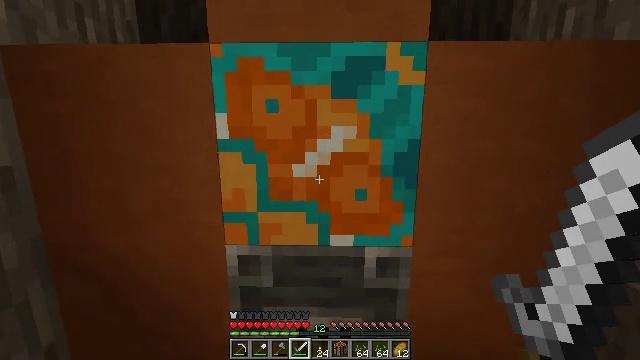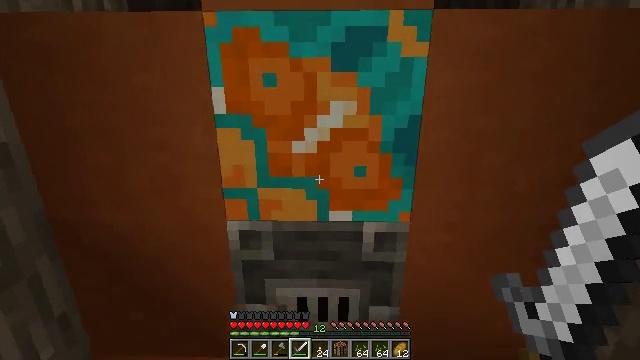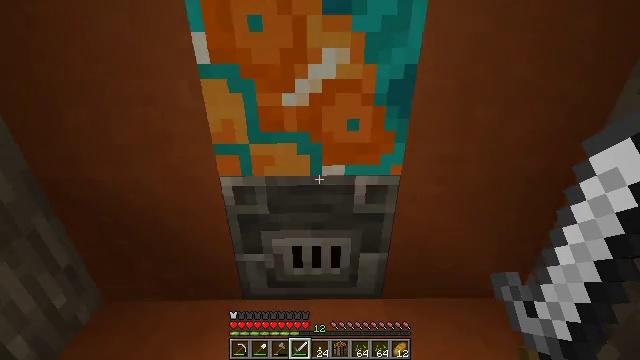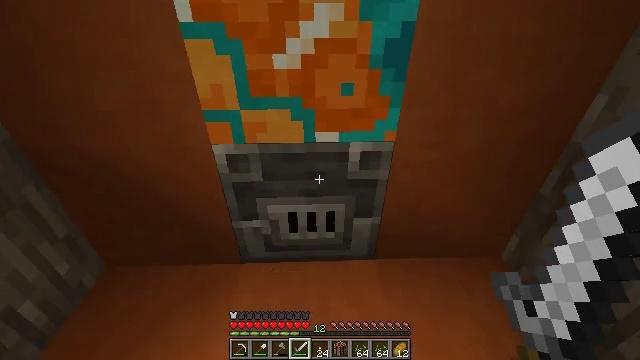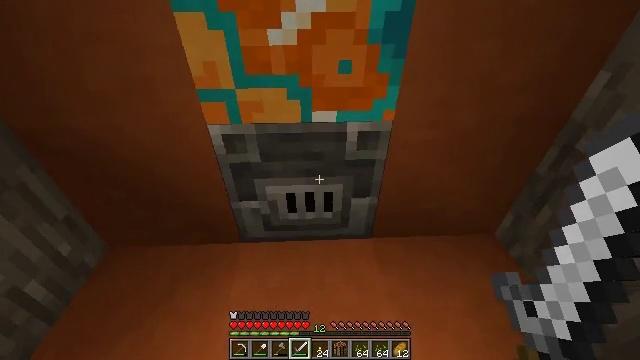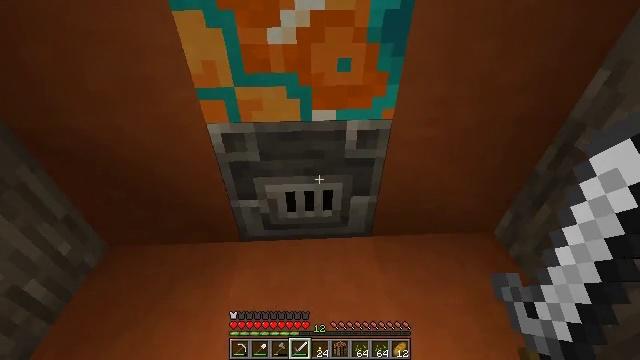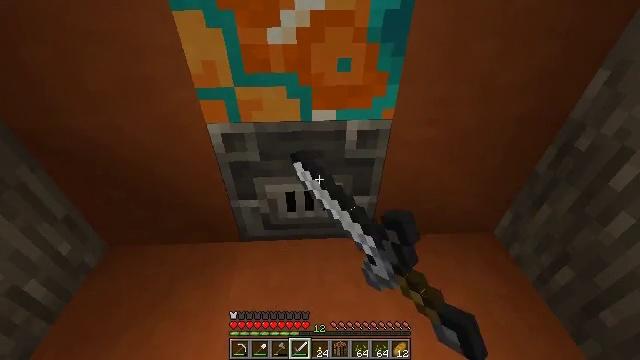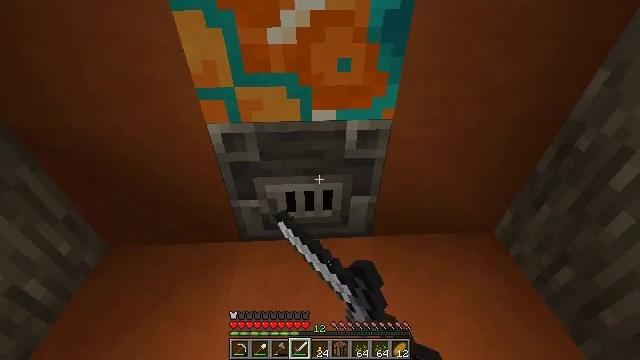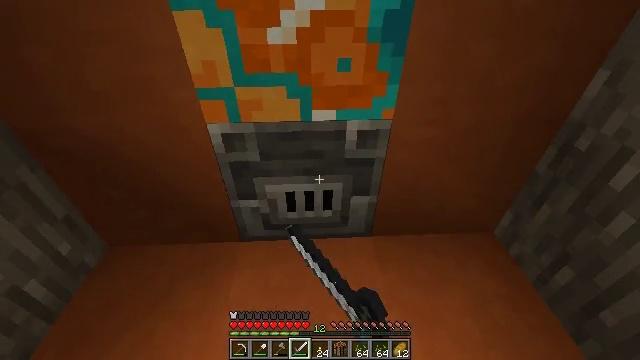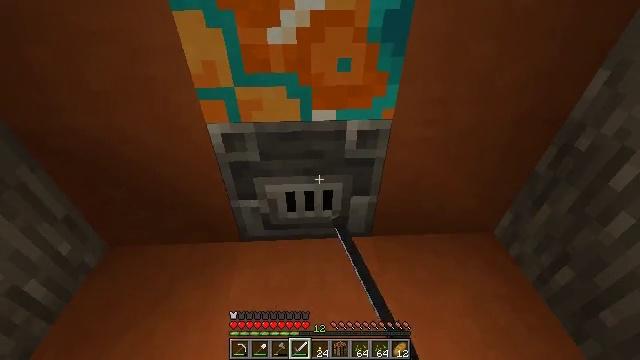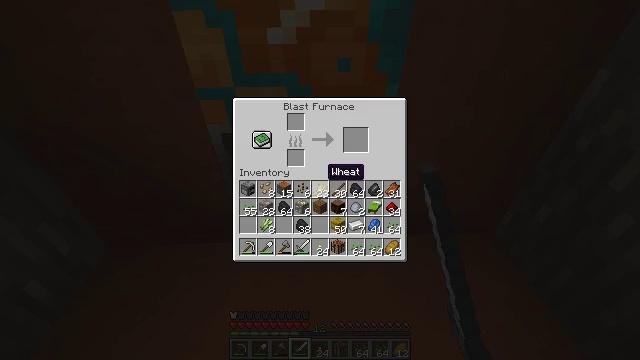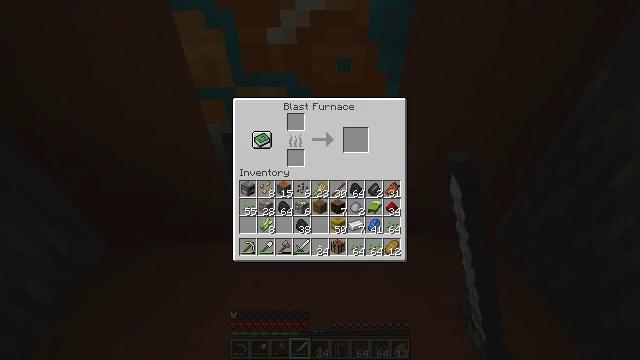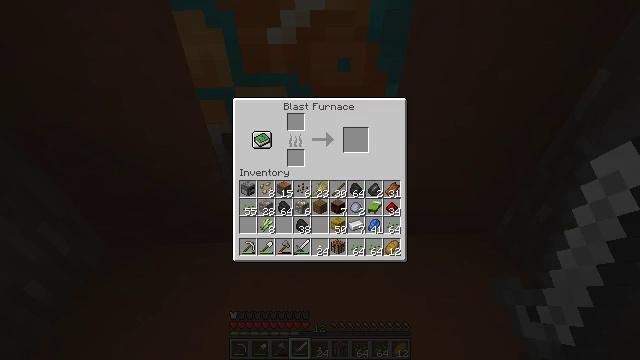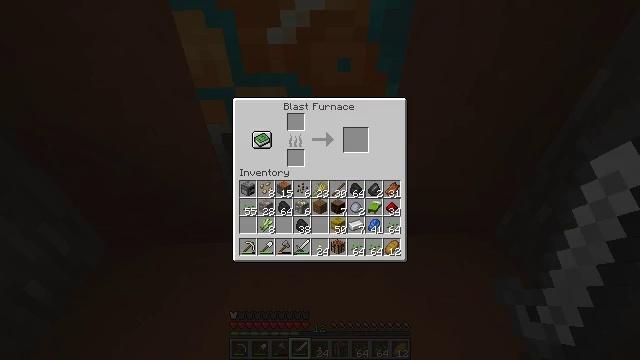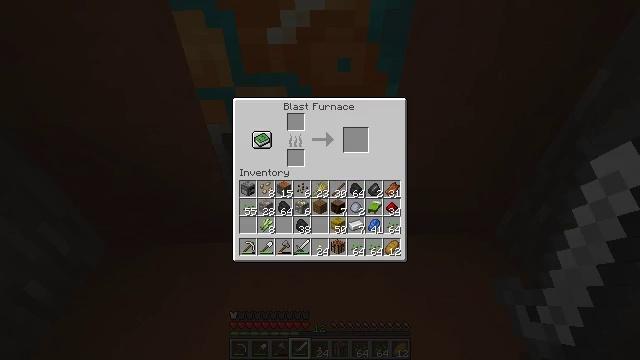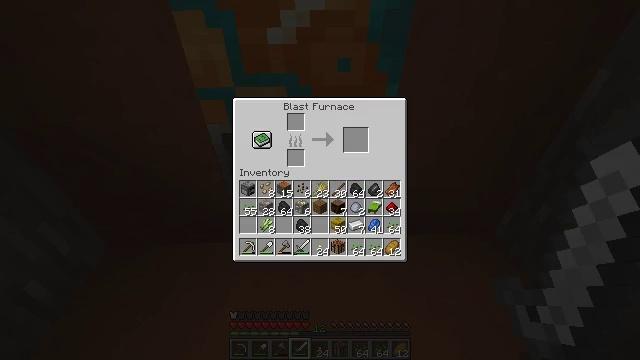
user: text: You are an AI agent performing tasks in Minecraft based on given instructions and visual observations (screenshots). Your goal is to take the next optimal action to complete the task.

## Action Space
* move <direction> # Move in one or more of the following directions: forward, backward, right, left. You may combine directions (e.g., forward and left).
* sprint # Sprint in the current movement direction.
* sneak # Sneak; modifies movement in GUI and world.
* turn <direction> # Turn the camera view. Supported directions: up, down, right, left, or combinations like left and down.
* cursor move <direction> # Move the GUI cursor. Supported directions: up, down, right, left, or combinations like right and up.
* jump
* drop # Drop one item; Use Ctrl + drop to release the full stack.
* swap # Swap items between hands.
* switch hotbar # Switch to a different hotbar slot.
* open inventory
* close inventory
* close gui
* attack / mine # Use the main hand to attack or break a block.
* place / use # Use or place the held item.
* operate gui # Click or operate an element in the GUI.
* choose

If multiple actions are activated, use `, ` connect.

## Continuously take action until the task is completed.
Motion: motion action
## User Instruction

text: Clear the ground by mining grass.
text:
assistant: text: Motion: turn down
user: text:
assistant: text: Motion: turn right and down
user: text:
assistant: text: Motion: turn right and down
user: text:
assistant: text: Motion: turn down
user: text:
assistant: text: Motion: use / place
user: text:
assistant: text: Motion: use / place
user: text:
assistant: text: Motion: use / place
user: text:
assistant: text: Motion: no_op
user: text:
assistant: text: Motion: no_op
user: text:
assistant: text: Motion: open gui
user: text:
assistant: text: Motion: no_op
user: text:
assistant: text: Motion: no_op
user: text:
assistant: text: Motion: no_op
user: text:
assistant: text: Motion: no_op
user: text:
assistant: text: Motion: no_op
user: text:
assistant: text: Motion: no_op
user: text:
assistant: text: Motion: no_op
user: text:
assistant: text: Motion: no_op
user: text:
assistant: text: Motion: no_op
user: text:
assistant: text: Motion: no_op
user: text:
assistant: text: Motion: no_op
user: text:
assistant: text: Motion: no_op
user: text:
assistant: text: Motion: no_op
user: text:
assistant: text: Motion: turn right, close gui
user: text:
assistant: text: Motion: turn right
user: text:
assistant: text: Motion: turn right
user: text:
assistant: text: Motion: turn right
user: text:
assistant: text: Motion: turn right
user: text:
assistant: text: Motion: no_op
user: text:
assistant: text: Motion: turn left